Question: Please help me..
I want to pass data between different controllers in storyboard.
For Example.
First View Controller
'''
NSString *firstValue;
firstValue = @"First Number";
'''
Now I want to send this to the result view controller and store in
'''
NSString *resultFromFirstVC;
'''
and show in label.
'''
[label setText: resultFromFirstVC];
'''
so the label show:
> First Number

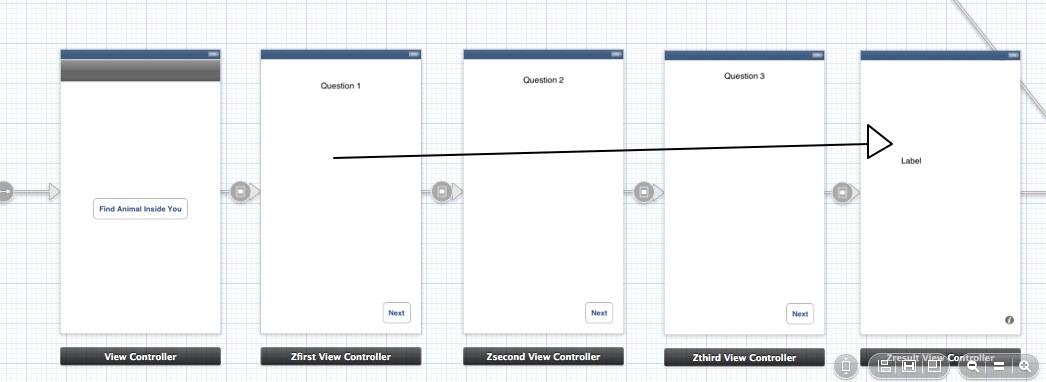
Answer: Use this method to pass the property in all of your view controllers
'''
- (void)prepareForSegue:(UIStoryboardSegue *)segue sender:(id)sender {
if ([[segue identifier] isEqualToString:@"ShowNewVC"]) {
NextViewController *nextVC = (NextViewController *)[segue destinationViewController];
nextVC.someProperty = self.myProperty;
}
}
'''
Change the name of "NextViewController" to match yours.
Be sure to add the "Segue Identifiers" in your Storyboard file.
This should work. However, when you have to pass this property trough so many view controllers, you can consider creating a Singleton "Data Manager" object to store the data. The View Controllers would have access to the data through the singleton.
Good luck!